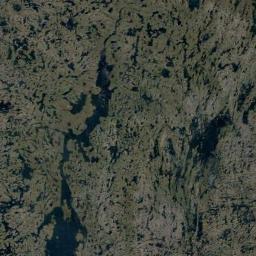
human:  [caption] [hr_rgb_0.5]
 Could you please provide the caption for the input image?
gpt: Half of the area in this wetland is bare land .

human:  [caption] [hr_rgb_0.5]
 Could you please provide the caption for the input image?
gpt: There are a few brown bare lands in the river in a wetland with sparse green plants on the bare lands .

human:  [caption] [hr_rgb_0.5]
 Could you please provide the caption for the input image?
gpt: The wetland consists of bare land, Green plants, Dry plants and water .

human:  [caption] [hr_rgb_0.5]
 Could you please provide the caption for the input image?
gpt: Many waters of different sizes are surrounded by wetlands .

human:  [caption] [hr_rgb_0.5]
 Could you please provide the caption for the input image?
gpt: There are many green areas and some water areas on the wetland .